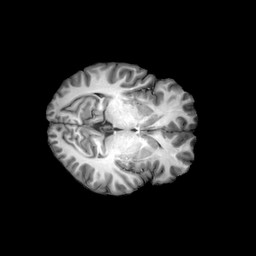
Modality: T1w
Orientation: axial
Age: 27
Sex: male
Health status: healthy